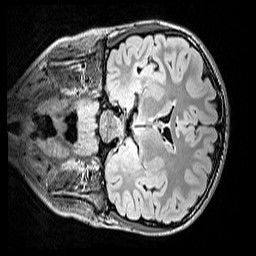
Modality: FLAIR
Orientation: coronal
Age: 10
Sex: female
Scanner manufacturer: siemens
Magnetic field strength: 3 T
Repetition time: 5 s
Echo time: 0.388 s